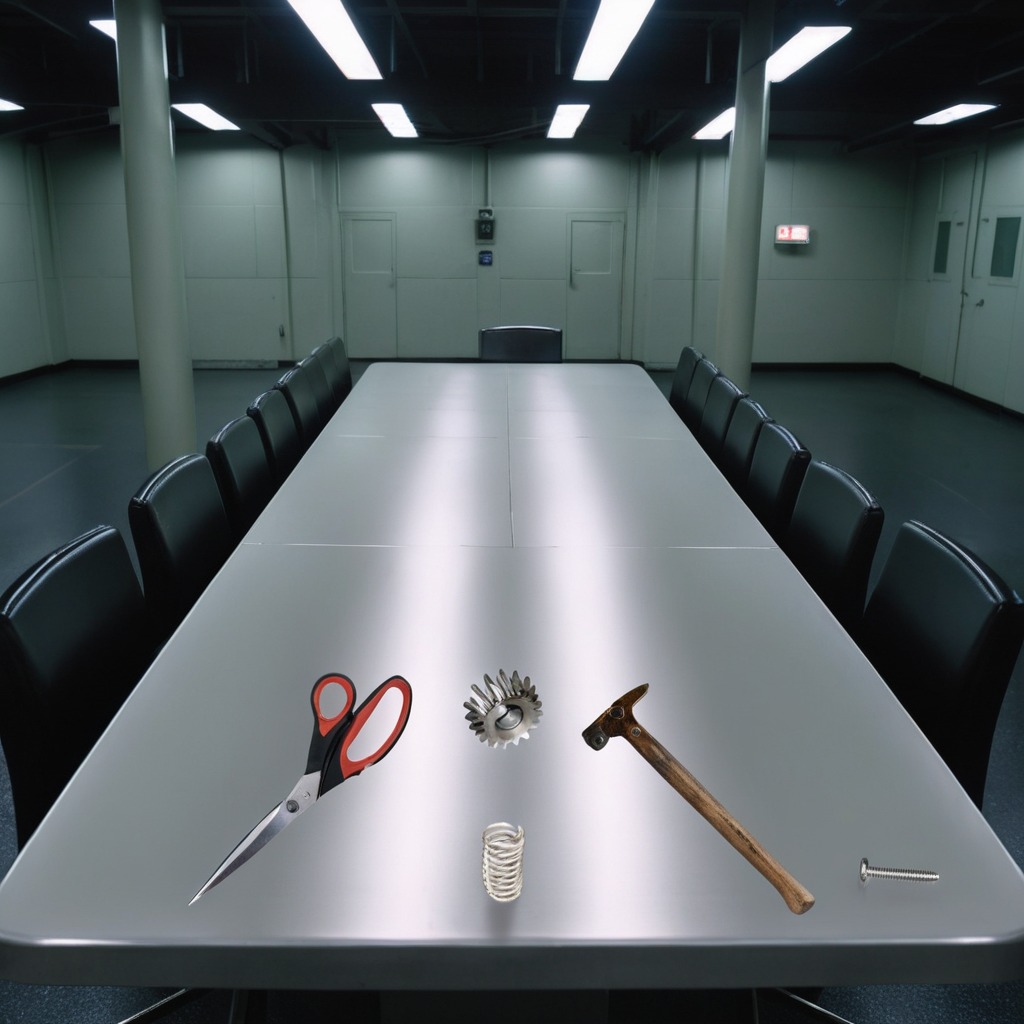
A steel gear with teeth, a metal machine screw, a hammer, a coiled metal spring, and a pair of scissors are lying on the table in the railway signal maintenance room.